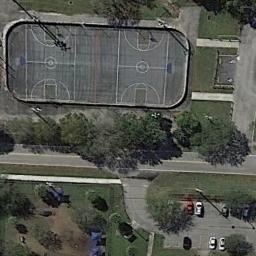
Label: basketball_court